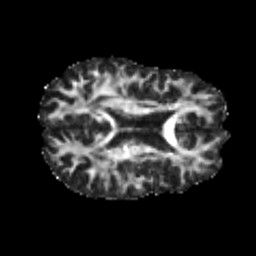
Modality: FA
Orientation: axial
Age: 24
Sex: male
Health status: healthy
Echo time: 0.074 s